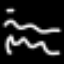
Label: squiggle